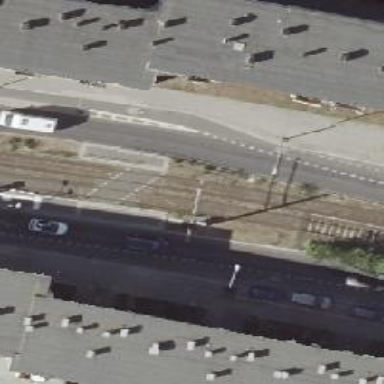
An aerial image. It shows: Asphalt footpath with unmarked crossing.